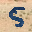
Label: 5